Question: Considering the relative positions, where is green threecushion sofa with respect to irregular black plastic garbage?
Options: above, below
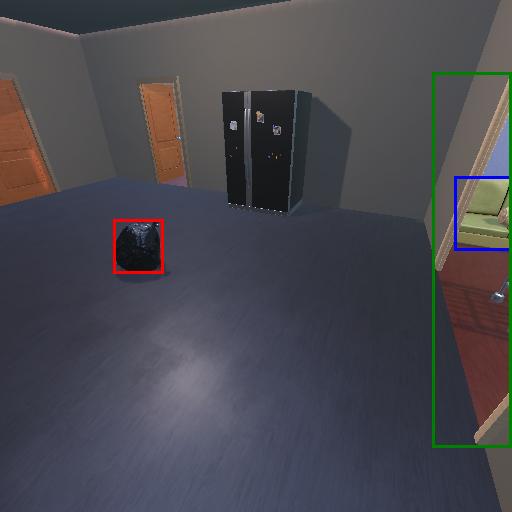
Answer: above